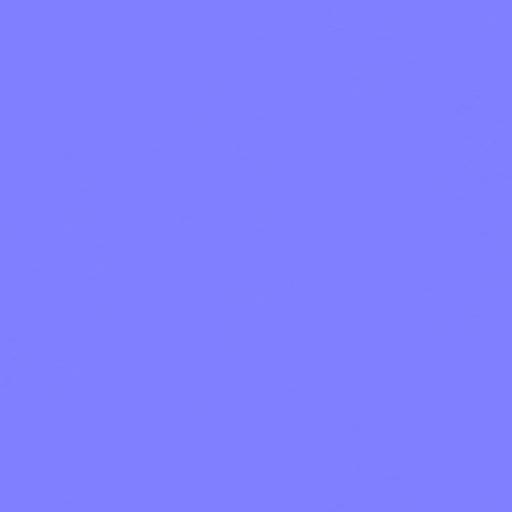
clean copper metal shiny